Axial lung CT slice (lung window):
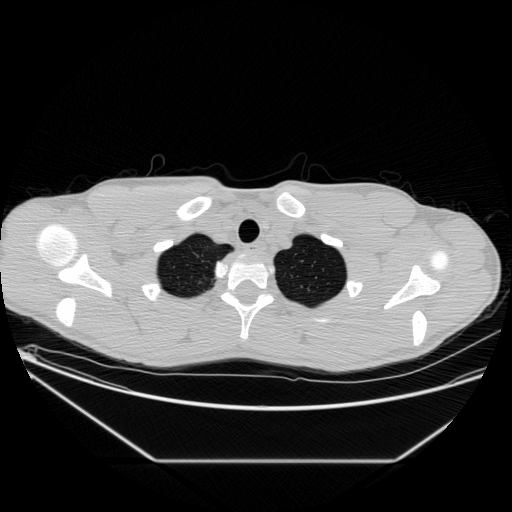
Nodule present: no